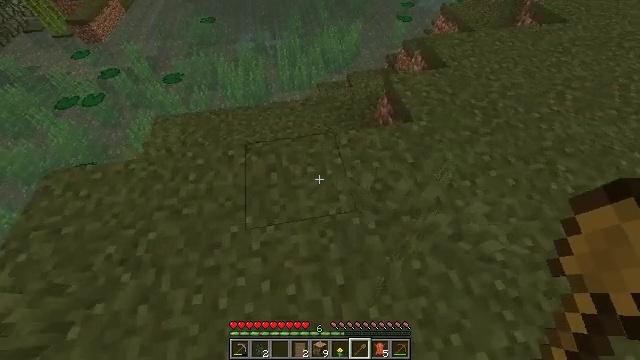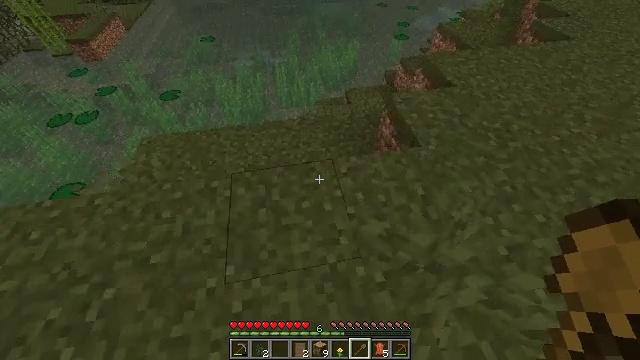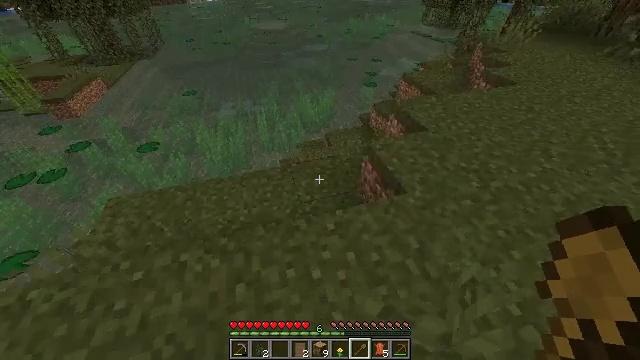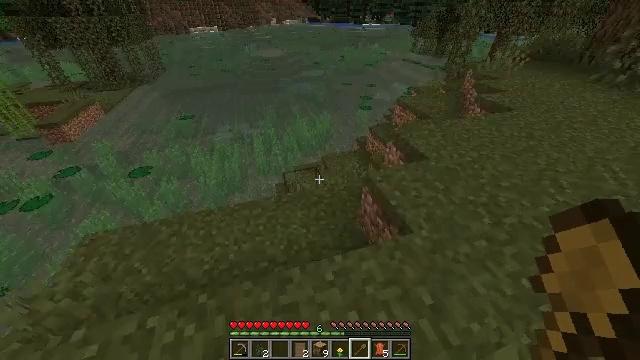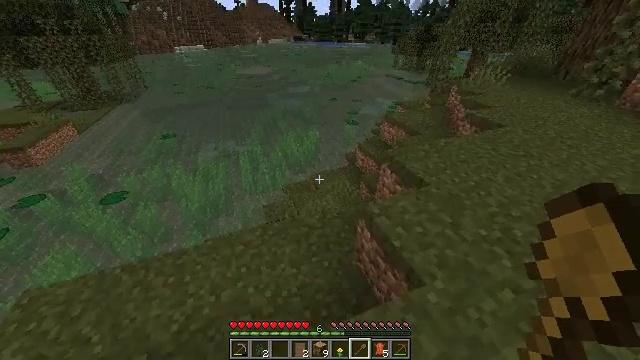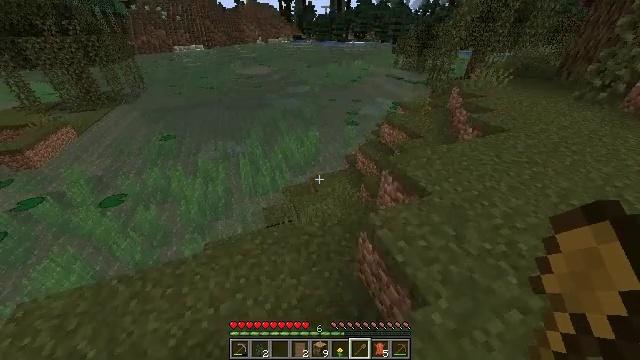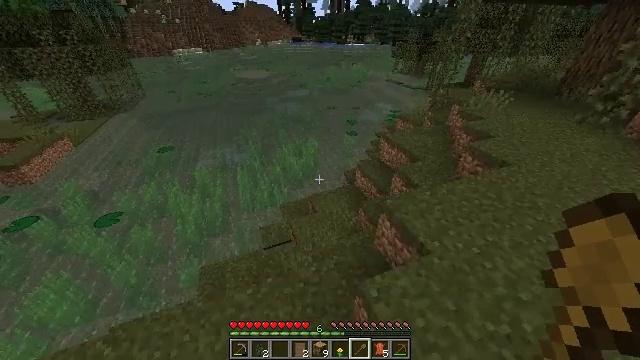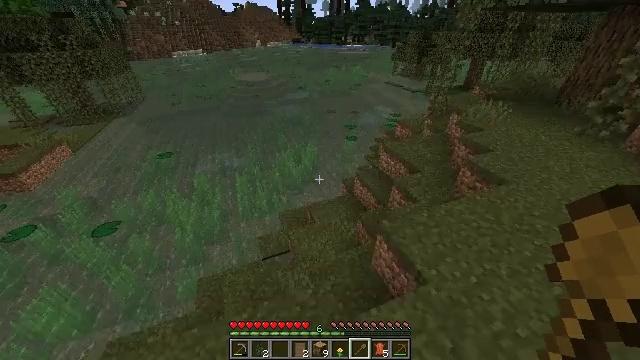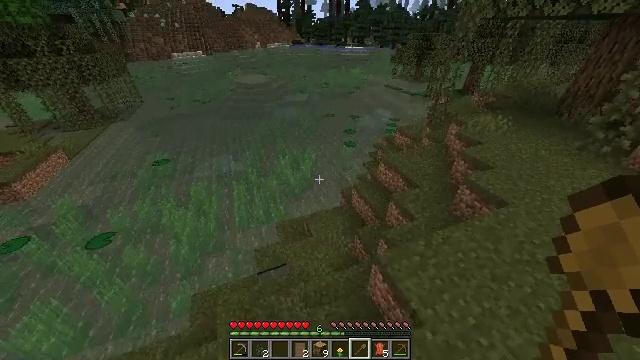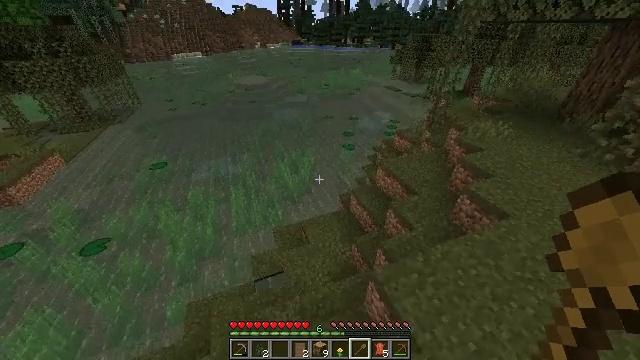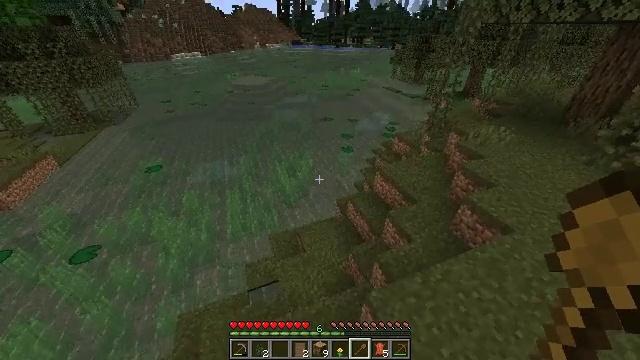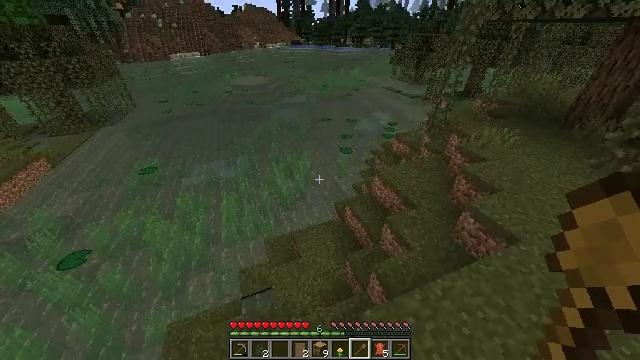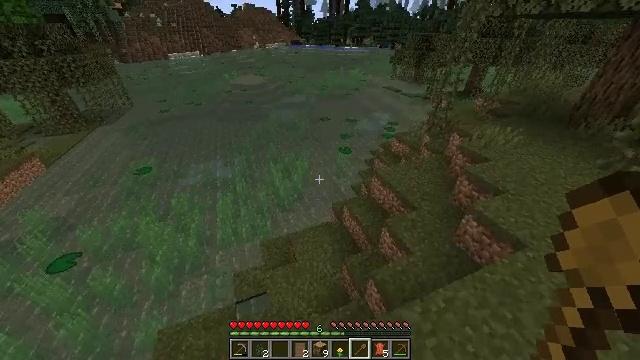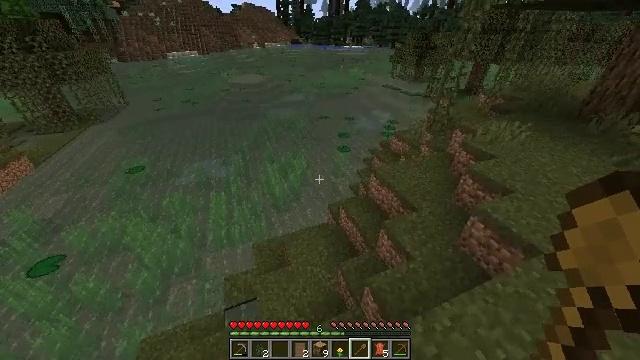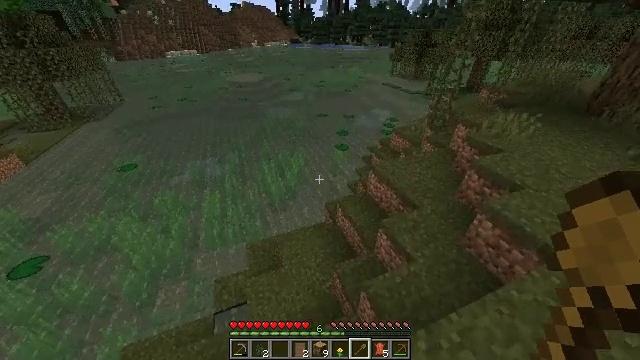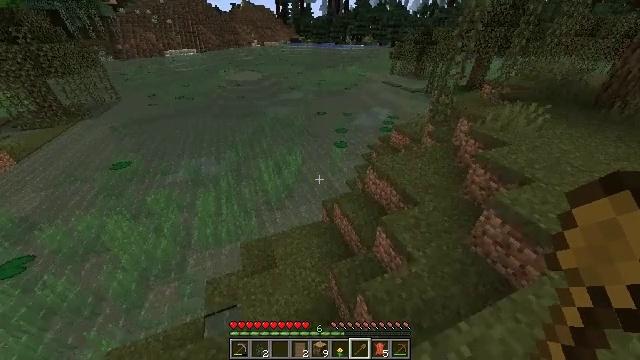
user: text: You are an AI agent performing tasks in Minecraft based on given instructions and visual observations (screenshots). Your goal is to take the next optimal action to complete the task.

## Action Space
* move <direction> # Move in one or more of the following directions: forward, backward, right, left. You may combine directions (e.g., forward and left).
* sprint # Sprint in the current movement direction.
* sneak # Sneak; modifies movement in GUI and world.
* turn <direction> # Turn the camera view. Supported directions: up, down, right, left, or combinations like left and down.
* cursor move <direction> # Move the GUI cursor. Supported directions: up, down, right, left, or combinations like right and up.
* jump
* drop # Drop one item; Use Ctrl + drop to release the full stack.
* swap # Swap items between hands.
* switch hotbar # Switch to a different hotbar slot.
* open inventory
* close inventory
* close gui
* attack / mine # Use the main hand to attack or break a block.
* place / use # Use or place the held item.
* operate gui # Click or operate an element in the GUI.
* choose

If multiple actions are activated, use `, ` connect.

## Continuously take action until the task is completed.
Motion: motion action
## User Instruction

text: Mine the grass in the plains.
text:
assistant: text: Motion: move forward, turn up
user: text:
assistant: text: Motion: move forward, turn right and up
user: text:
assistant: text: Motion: move forward, turn right and up
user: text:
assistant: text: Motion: move forward, turn right and up
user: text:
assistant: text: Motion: move forward and move right, jump
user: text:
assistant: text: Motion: move forward and move right, jump
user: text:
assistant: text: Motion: move forward and move right, jump
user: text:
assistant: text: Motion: move forward and move right, jump
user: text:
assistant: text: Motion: move forward and move right, jump
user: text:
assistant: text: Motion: move forward and move right, jump
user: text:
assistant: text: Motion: move forward and move right, jump
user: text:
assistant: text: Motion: move forward and move right, jump
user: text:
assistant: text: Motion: move forward and move right, jump
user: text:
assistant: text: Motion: move forward and move right, jump
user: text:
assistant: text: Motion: move forward and move right, jump
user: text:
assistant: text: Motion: move forward and move right, jump
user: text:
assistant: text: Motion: move forward and move right, turn left and down, jump
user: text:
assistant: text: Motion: move forward and move right, turn left and down, jump
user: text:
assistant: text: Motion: move forward and move right, turn left and down, jump
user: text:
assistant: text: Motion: move forward and move right, turn left and down, jump
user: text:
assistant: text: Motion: move forward and move right, jump
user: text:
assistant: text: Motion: move forward and move right, jump
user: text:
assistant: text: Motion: move forward and move right, jump
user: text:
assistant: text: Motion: move forward and move right, jump
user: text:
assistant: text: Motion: move forward and move right, jump
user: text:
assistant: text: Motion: move forward and move right
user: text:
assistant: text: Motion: move forward and move right, turn left
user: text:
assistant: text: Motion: move forward and move right
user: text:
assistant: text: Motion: move forward and move right, turn left and up
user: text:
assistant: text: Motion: move forward and move right, turn left and up